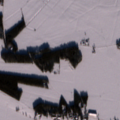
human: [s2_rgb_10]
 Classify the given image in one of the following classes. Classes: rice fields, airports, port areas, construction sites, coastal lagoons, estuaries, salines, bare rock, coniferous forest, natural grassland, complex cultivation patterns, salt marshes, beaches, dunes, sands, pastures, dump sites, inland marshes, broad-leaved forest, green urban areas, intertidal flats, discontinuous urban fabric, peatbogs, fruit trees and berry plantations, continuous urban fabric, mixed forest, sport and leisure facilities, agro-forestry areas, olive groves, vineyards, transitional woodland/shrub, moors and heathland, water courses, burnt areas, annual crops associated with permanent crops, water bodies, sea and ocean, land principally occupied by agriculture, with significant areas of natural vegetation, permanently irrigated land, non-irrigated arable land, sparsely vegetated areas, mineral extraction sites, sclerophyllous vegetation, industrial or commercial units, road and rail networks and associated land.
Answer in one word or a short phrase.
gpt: non-irrigated arable land, land principally occupied by agriculture, with significant areas of natural vegetation